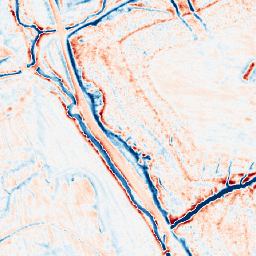
Category: edge_preserving
Decomposition family: anisotropic_diffusion
Decomposition parameters: iterations: 20
kappa: 30
gamma: 0.2
Upsampling method: area
Upsampling parameters: scale: 2
Upsampling scale: 2